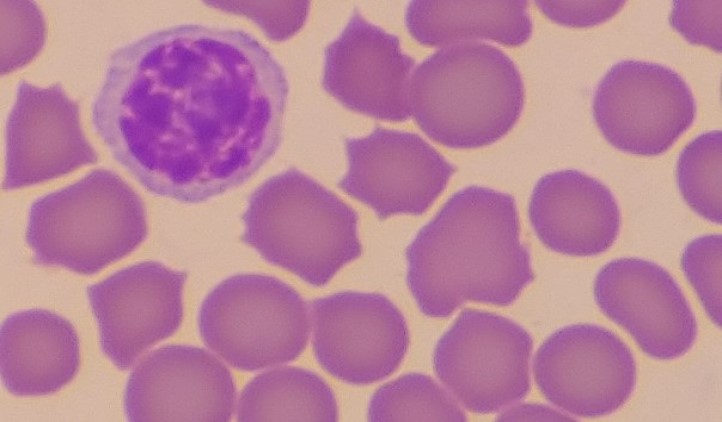
White blood cell type: Lymphocyte